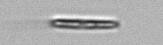
Label: pennate